Question: Can a fetchedResultsController return an Array of Arrays? Or An array of NSSets?
Code below is an example, of what I'm trying to do. Is it possible?
'''
- (UITableViewCell *)tableView:(UITableView *)tableView cellForRowAtIndexPath:(NSIndexPath *)indexPath {
//...
NSSet *objects = [_fetchedResultsController objectAtIndexPath:indexPath];
//...
}
'''
The reason I'm doing this, is: if the user swipes the cell, and deletes it. I need all objects from that row deleted. And I also need to display data on that Cell, from calculation made on all the clocks for that Day/Row.
Here's my Core Data Model:

Each row must contain all Clock objects, for a given day, based on it's clockIn property. clockIn is a NSDate object. One row should represent one day.
Could I get help figuring out a predicate for this? Is it even possible?
Also, I'm already using sections in my Table View. So these are out of the question.
There is one solution that I rather no go for, which is to create Year, Month and Day, Entities. This would fix. But it seems odd that I need to do that, considering the my clockIn property should give me everything I need.
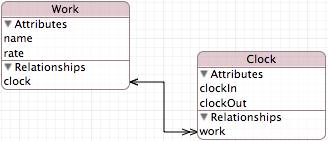
Answer: No, it can't.
As stated here: <URL>
"CoreData is an object graph management framework, not a SQL data store. Thus, you should--as quickly as possible--get yourself out of the SQL mindset."
And in regard to the question in hands:
"NSPredicate is intended as a--no surprise--predicate for qualifying objects in the object graph. Thus you can fetch all the objects that match a query, but that is not the same as grouping those results. If you want to do aggregate operations, use Key-Value coding's collection operators. Under the hood, Core Data may convert these to sensible SQL, but that's exclusively an implementation detail."